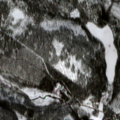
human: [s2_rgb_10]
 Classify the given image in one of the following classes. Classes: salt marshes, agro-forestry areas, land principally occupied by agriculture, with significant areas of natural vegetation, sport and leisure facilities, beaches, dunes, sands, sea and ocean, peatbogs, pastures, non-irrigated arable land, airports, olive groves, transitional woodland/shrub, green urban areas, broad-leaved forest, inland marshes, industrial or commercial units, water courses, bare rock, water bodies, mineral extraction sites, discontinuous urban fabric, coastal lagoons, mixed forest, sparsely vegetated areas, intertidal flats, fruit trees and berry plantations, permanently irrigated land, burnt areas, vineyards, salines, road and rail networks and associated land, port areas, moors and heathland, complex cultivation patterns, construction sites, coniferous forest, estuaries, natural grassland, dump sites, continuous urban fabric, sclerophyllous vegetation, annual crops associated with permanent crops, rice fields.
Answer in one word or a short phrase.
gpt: coniferous forest